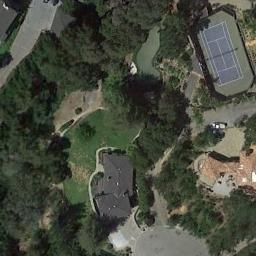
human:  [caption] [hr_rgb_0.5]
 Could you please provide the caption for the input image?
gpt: A row of trees is planted between the tennis court and the road .

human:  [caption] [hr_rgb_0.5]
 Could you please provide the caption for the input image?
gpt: The tennis court is on the grass next to some buildings and trees .

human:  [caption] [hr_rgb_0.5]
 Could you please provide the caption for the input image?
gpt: There are many trees around the tennis court .

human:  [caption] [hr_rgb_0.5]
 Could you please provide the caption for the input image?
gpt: Tennis court and buildings surrounded by trees .

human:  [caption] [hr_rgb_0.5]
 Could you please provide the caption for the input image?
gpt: There are many green trees beside the tennis court .